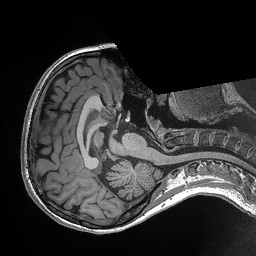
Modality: T1w
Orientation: axial
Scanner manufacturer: siemens
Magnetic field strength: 3 T
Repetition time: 2.3 s
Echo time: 0.00298 s